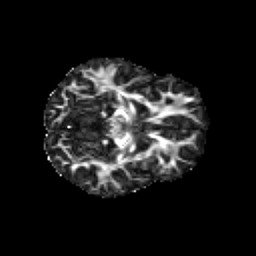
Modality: FA
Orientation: axial
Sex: female
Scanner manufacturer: siemens
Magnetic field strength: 3 T
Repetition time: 5 s
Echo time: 0.071 s